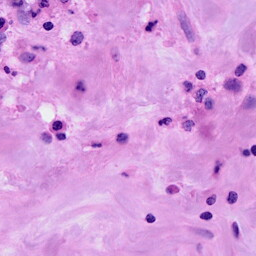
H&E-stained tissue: Breast